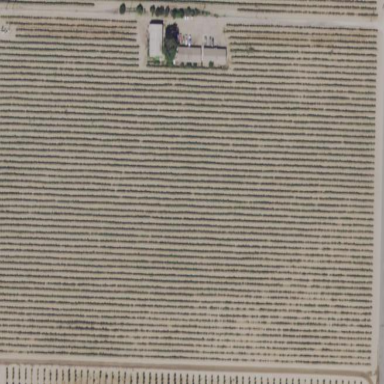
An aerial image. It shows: Beautiful vineyard in the countryside.